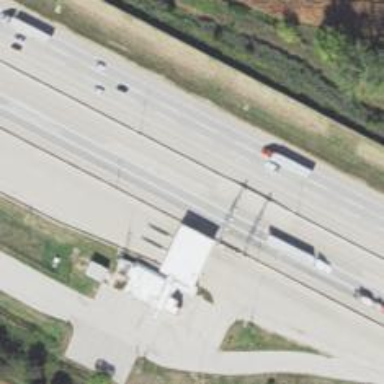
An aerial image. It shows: Toll gantry on the road.